Question: I am working on a universal application.I am using
'self.window.rootViewController = self.SecondViewController'
to load viewcontroller class in the 'AppDelegate' method.
This line of code is working fine for ios versions 4 and later but when i run it on my ios 3.1.3 it crashes.
So I replaced that code with '[self.window addSubview:[SecondViewController view]]' and it works fine but initially the view moves up(As in the screen shot) when we load the app for the first time.
So kindly help me overcome this issue
thank you
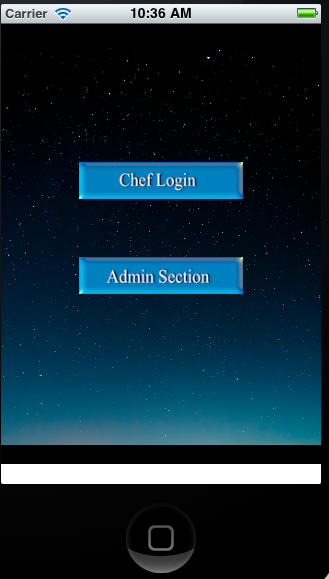
Answer: The 'rootViewController' property was introduced with iOS 4.0, that is the reason for the crash in iOS 3.1.3.
If you use '<URL> for a good explanation.
The solution is to assign the view's frame, in your case
'''
self.SecondViewController.view.frame = [UIScreen mainScreen].applicationFrame;
'''
before adding it as subview.